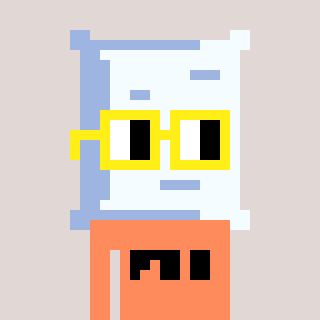
a pixel art character with square yellow glasses, a pillow-shaped head and a peachy-colored body on a warm background